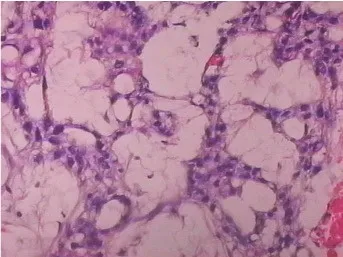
Light microscopic appearance and immunohistochemical staining of YST originating from the broad ligament.
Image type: pathology (immunostaining)